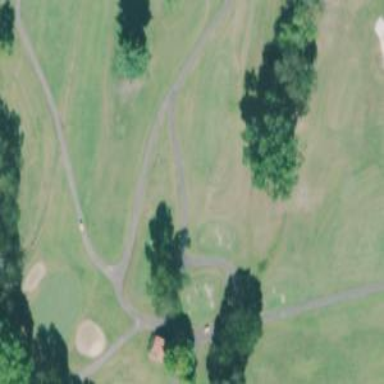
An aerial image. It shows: Service road designated as golf cart path.